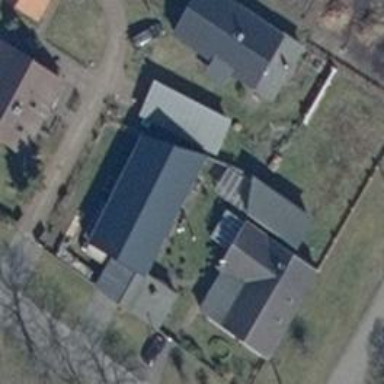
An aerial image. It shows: Simple and straightforward house.